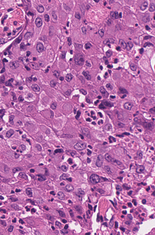
Tumor epithelial tissue: yes
Tumor-associated stroma tissue: no
Normal tissue: no